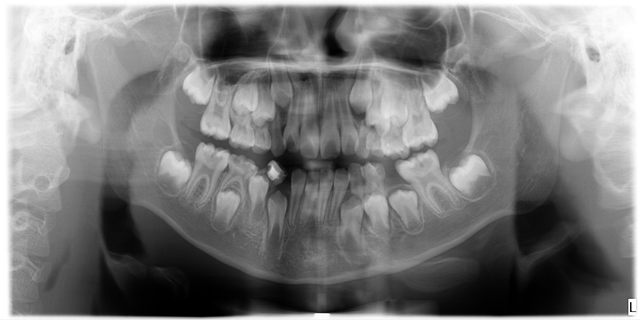
adult